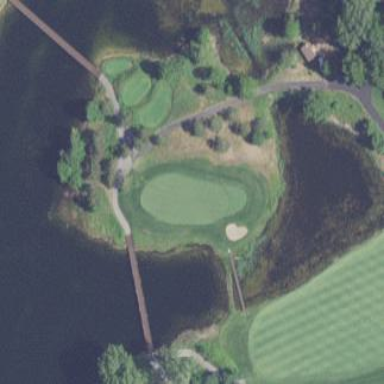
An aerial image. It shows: Water hazard on golf course. The hazard is natural water feature.